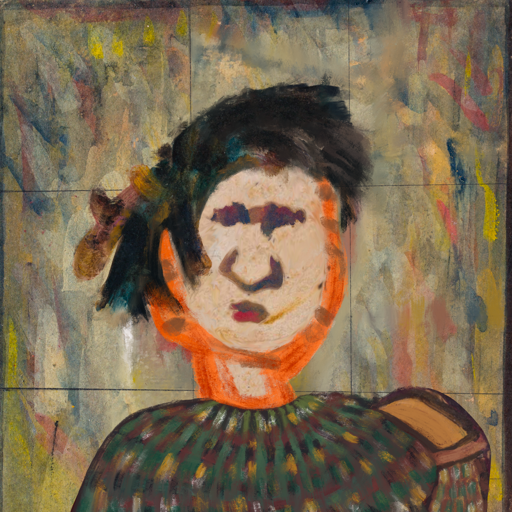
Background: GypsyMother, Head And Neck Front: Rupkatha, Face Front: In_The_Sun, Bust: After_Raid, Hair Front: Pipe, Head Accessory: Blank, Second Necklace: Blank, Necklace: Blank, Baby: Blank